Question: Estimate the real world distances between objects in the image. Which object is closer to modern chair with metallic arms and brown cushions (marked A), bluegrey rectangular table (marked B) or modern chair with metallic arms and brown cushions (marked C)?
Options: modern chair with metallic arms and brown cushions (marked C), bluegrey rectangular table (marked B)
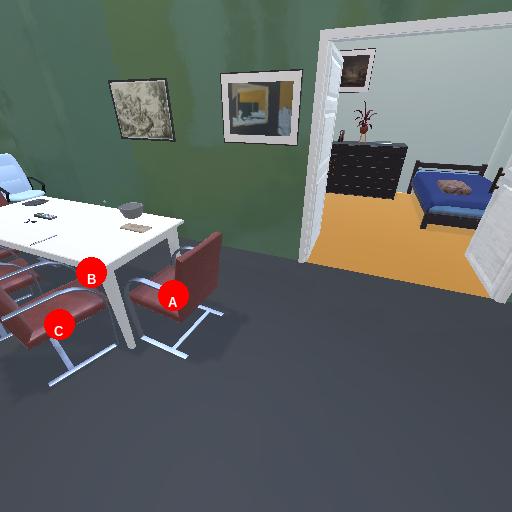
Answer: modern chair with metallic arms and brown cushions (marked C)